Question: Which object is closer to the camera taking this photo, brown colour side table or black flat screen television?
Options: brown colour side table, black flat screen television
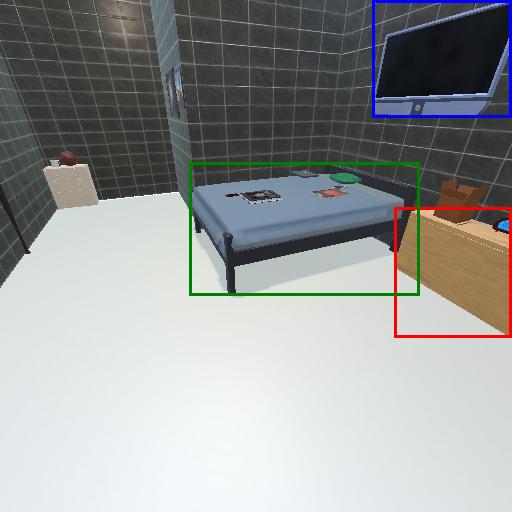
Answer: brown colour side table